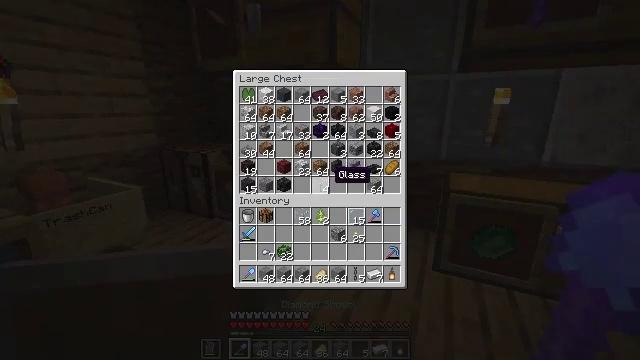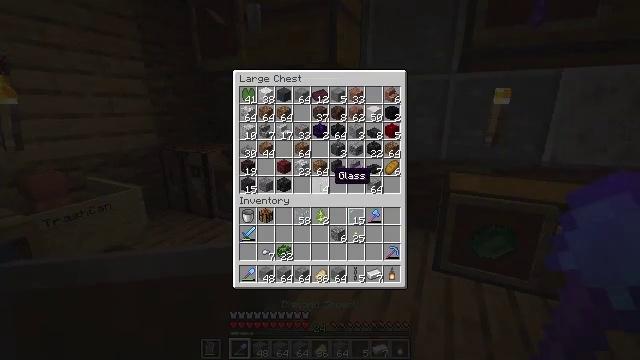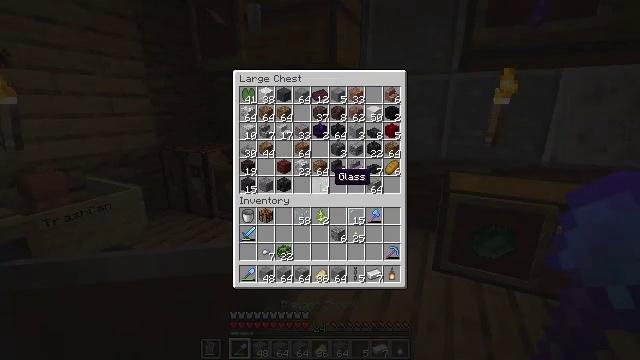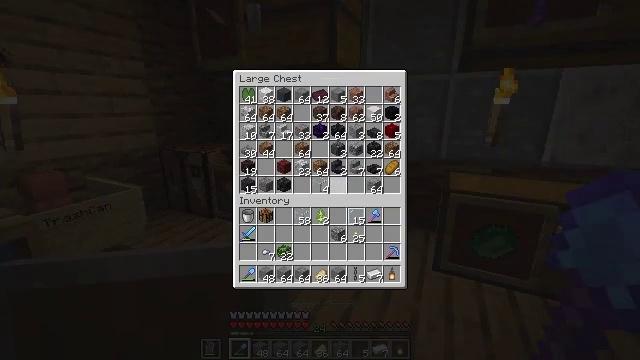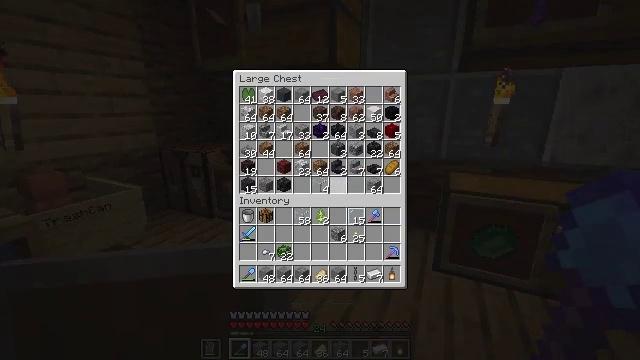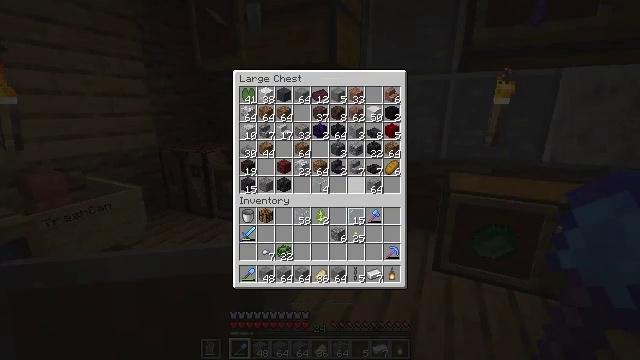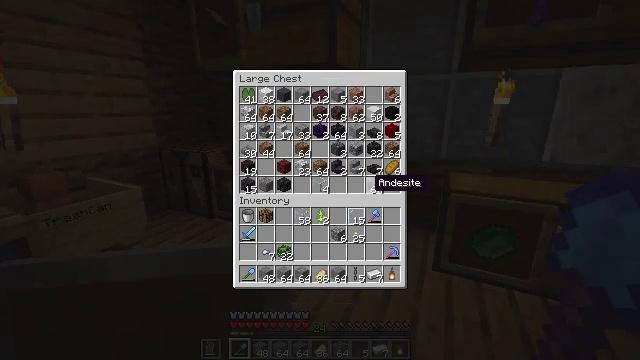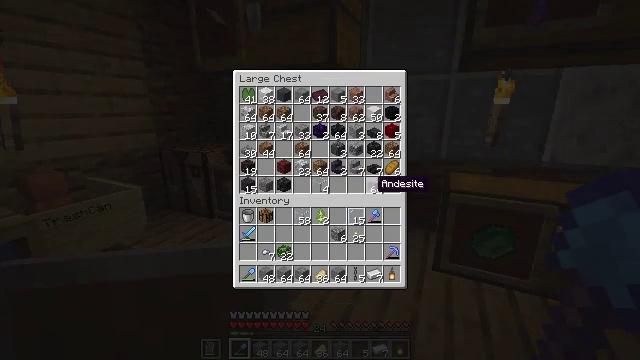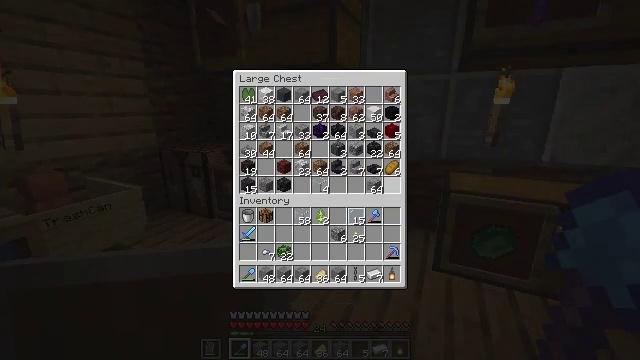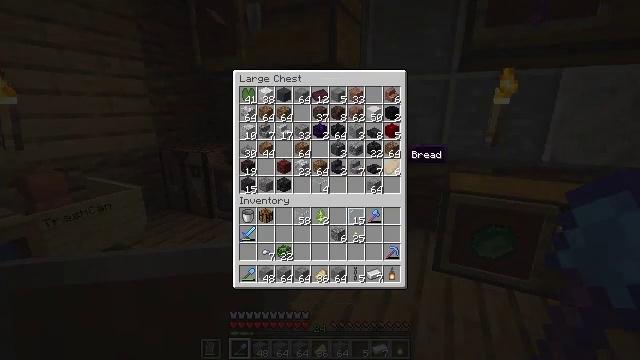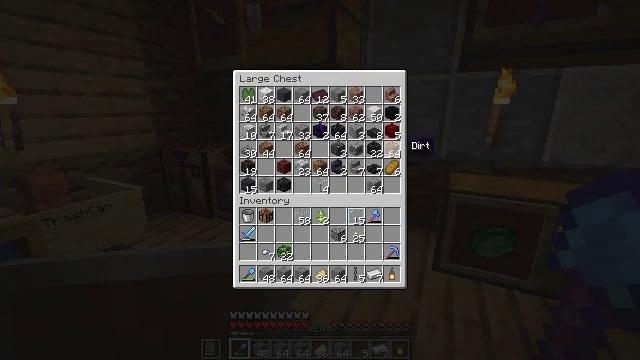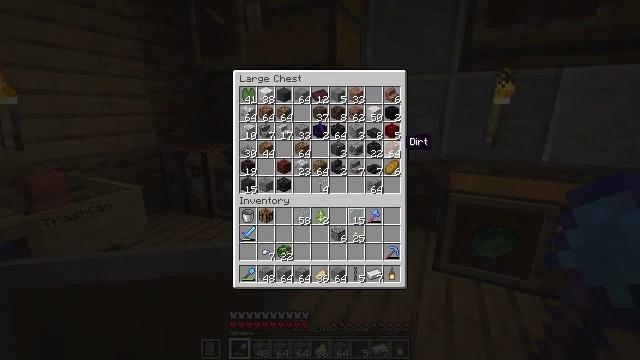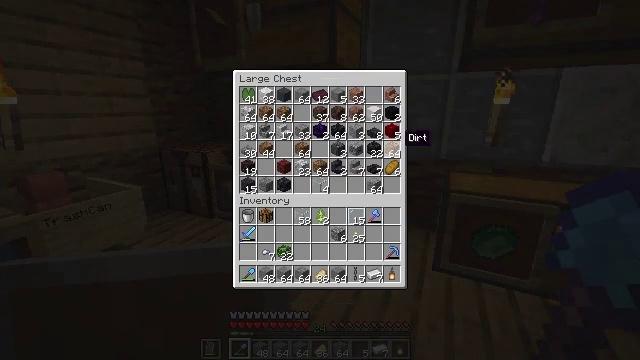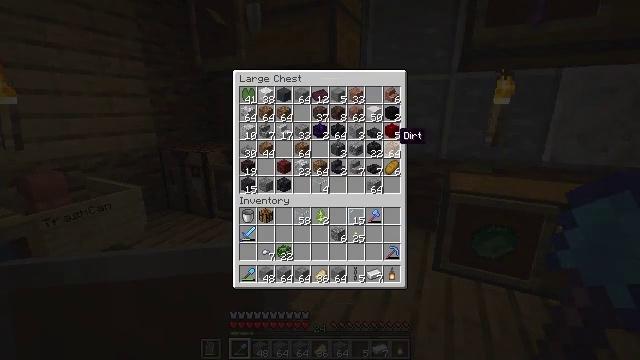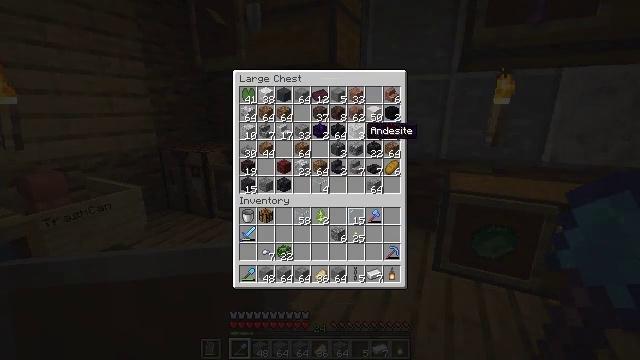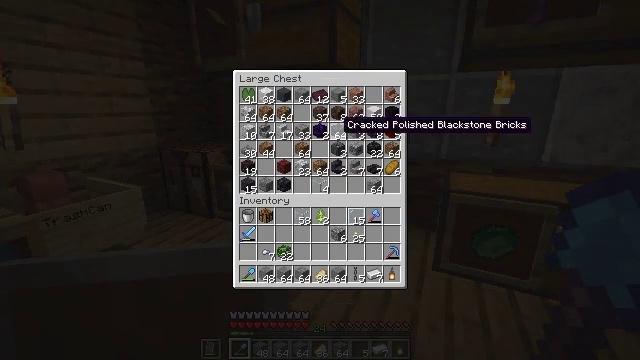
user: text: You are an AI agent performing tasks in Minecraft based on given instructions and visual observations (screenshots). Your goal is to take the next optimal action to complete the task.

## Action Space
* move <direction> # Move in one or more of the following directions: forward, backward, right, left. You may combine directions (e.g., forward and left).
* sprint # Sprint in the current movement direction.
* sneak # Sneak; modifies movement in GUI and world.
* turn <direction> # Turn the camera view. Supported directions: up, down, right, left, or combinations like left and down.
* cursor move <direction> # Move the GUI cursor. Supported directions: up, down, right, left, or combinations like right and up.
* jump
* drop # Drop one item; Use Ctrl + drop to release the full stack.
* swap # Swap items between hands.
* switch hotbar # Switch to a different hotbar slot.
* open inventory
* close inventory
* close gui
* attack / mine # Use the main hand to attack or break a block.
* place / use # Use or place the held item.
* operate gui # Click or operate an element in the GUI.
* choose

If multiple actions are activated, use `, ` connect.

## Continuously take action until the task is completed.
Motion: motion action
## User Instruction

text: Use polished diorite to get a polished diorite slab.
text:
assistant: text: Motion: no_op
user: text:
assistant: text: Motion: no_op
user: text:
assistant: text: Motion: no_op
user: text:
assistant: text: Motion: no_op
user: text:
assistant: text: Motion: cursor move right
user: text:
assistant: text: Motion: cursor move right
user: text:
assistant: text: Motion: no_op
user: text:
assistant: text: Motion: cursor move right and up
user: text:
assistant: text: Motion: cursor move right and up
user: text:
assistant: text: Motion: cursor move up
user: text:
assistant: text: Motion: no_op
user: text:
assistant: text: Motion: no_op
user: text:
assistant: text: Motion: no_op
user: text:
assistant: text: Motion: cursor move left
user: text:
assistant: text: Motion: cursor move left
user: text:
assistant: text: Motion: no_op
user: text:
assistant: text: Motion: no_op
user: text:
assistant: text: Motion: no_op
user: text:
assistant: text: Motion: no_op
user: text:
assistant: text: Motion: cursor move left
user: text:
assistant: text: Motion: no_op
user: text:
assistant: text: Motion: no_op
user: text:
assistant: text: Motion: no_op
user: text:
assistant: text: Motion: cursor move up
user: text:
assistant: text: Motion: cursor move up
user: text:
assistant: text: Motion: cursor move up
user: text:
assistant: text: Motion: no_op
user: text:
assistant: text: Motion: sneak
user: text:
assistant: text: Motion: sneak
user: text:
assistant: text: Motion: sneak